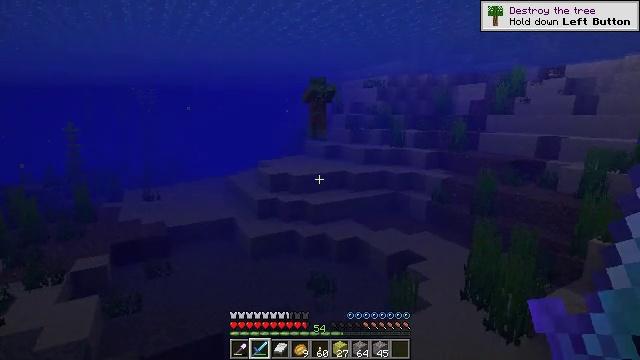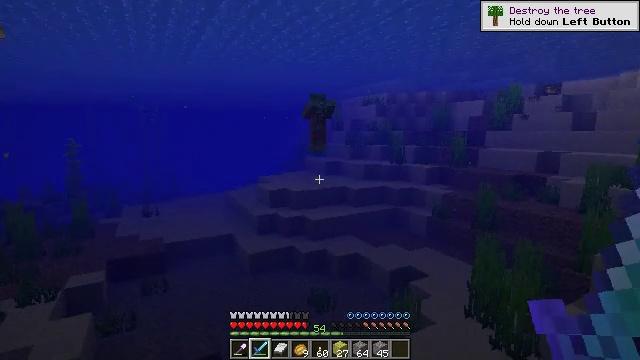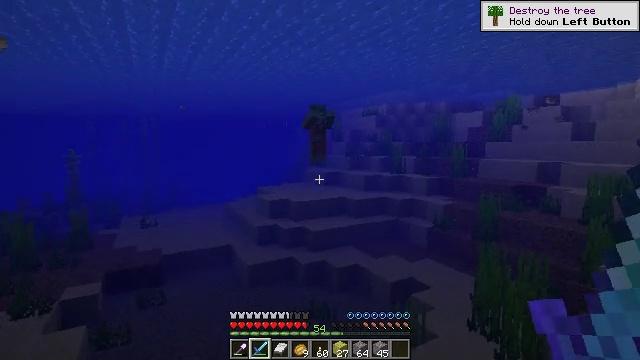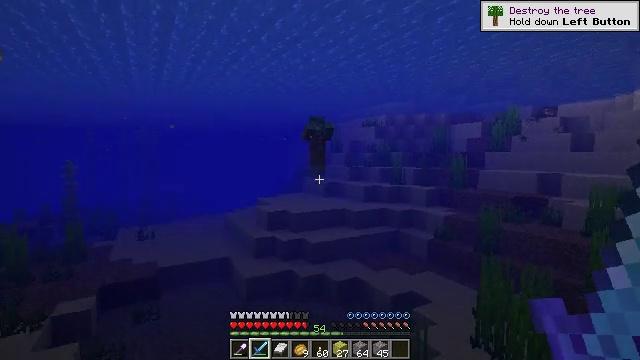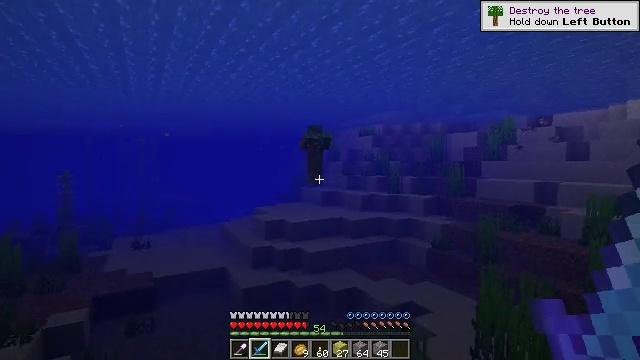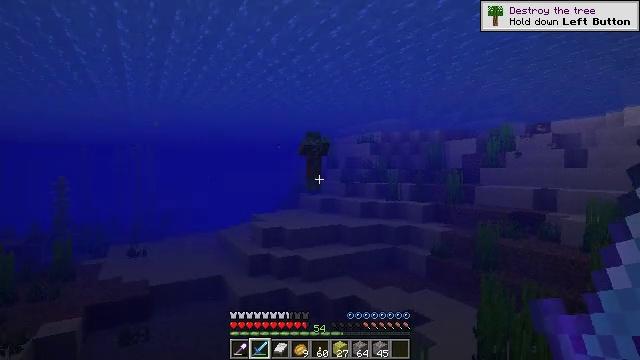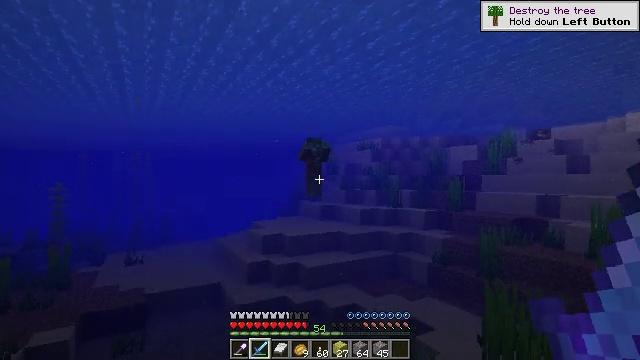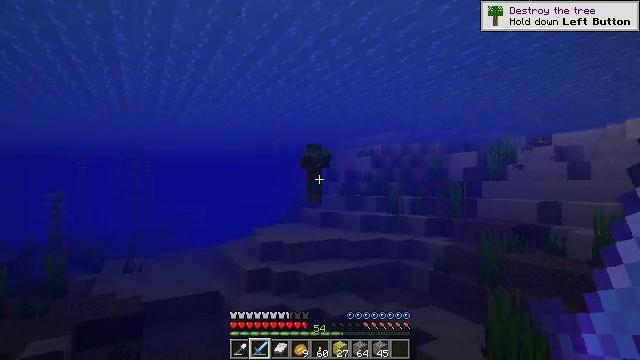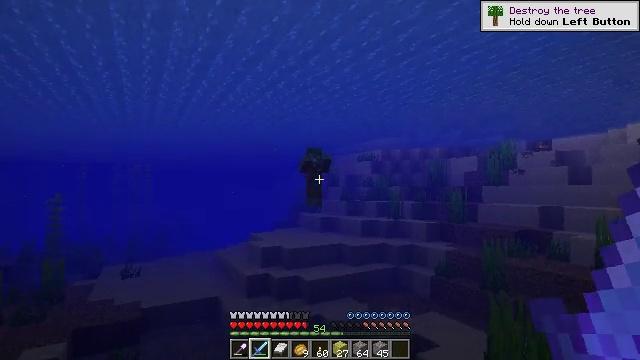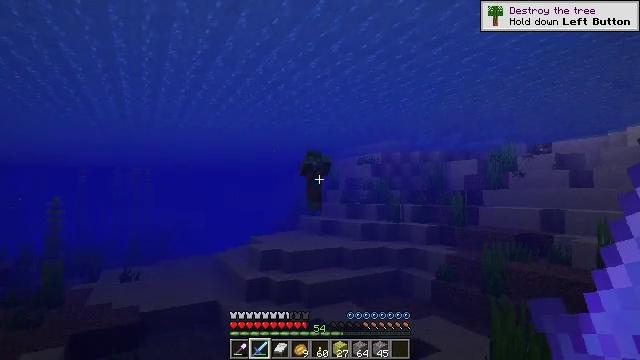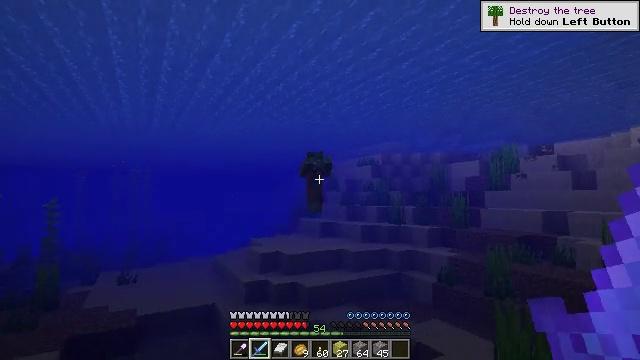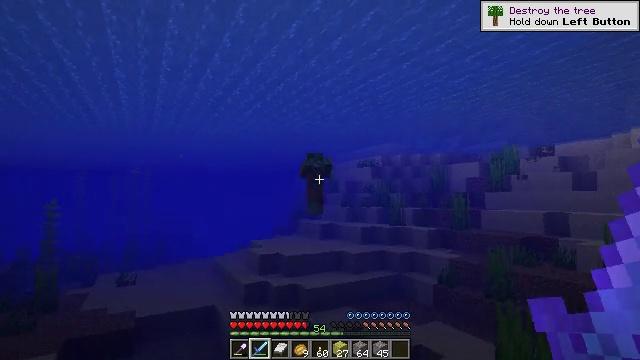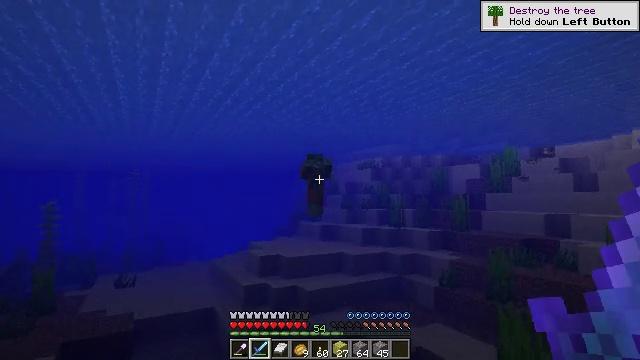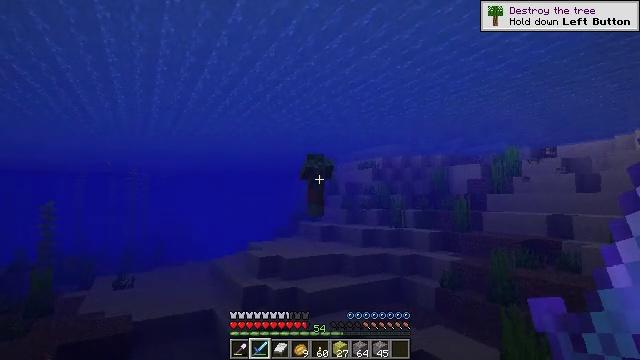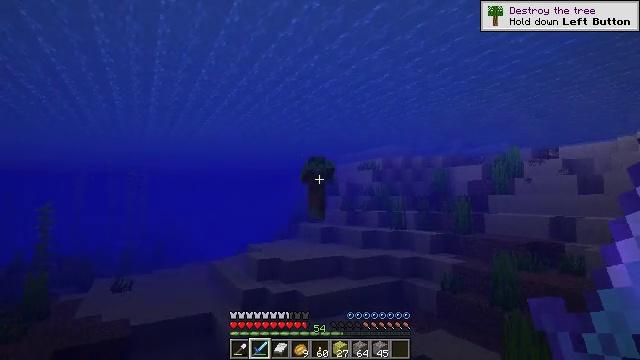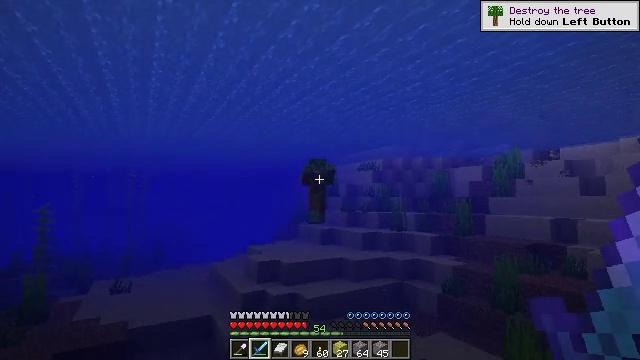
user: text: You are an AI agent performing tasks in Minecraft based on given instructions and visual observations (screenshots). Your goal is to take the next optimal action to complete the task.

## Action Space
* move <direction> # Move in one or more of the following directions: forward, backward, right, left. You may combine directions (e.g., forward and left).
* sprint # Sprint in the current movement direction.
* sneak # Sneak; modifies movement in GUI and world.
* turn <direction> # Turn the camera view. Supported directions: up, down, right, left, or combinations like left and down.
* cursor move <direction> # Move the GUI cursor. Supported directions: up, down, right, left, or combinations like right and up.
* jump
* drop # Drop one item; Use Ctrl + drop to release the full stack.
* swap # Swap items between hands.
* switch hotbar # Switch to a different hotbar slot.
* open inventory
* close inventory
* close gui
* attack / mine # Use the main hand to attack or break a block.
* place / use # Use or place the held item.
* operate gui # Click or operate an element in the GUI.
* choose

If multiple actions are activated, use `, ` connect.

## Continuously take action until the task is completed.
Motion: motion action
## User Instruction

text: Eliminate the undead.
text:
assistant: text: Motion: move forward, turn up
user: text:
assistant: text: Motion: move forward, turn up
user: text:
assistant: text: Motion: move forward, turn up
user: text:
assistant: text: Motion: move forward, turn up
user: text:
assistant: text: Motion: move forward, turn up
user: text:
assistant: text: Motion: move forward, turn up
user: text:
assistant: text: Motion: move forward, turn up
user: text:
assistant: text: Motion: move forward
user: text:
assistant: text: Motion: move forward
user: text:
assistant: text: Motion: move forward
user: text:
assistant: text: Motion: move forward
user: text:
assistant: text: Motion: move forward, jump
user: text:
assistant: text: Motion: move forward, jump
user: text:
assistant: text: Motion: move forward, jump
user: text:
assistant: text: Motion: move forward, jump
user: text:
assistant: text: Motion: move forward
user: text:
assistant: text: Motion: move forward
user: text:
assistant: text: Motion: move forward
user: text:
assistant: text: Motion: move forward, sneak
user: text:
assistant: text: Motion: move forward, sneak
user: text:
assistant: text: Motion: move forward, sneak
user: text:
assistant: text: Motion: move forward, sneak
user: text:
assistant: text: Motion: move forward
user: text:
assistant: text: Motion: move forward
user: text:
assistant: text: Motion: move forward
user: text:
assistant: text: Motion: move forward
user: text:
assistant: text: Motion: move forward
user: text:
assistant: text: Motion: move forward
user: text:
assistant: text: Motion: move forward
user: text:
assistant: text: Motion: move forward